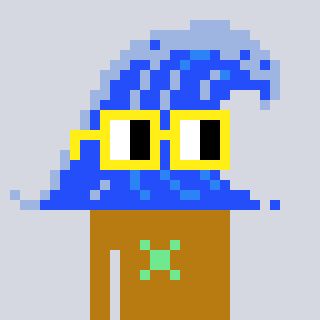
a pixel art character with square yellow glasses, a wave-shaped head and a gold-colored body on a cool background